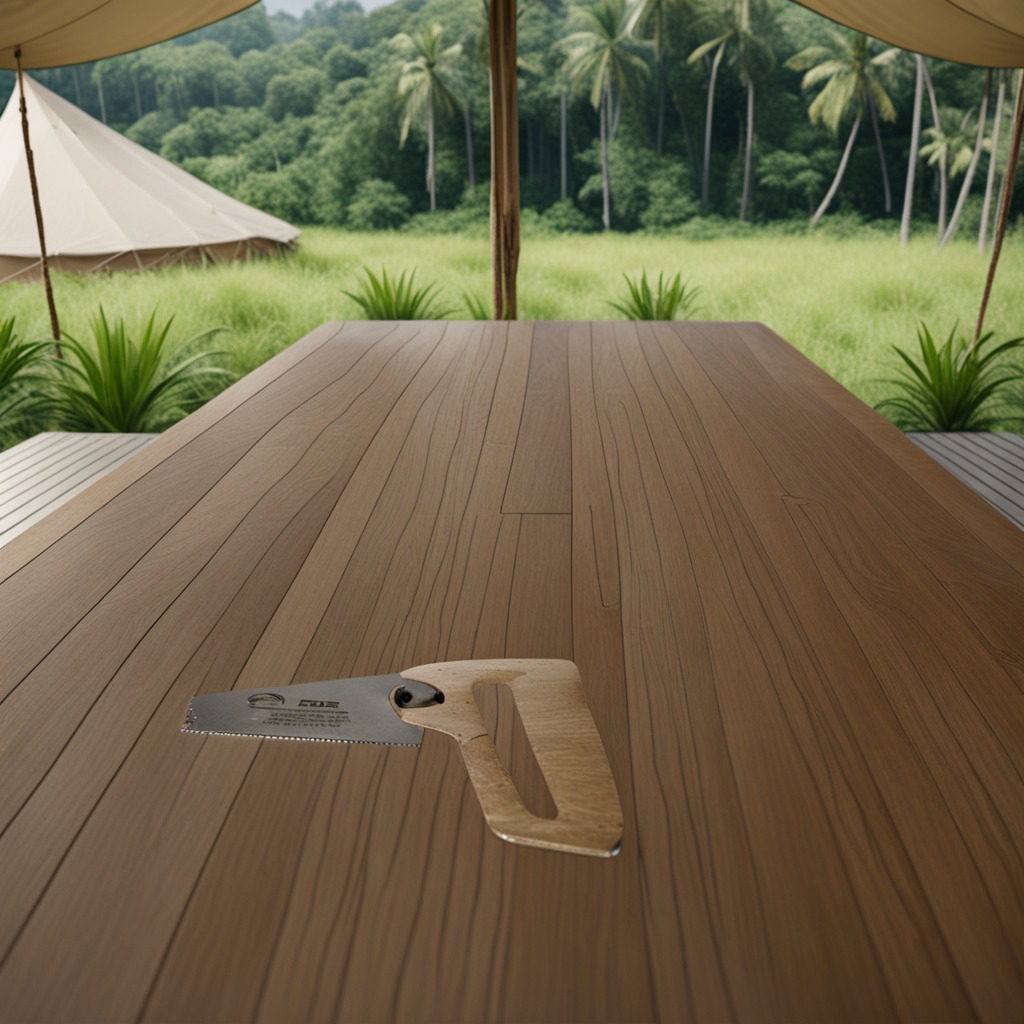
A metal saw is lying on a wooden table.